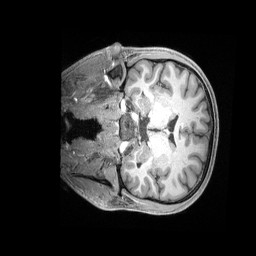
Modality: T1w
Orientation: coronal
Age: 25
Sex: male
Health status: healthy
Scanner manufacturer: siemens
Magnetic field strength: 3 T
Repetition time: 2.4 s
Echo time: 0.00228 s